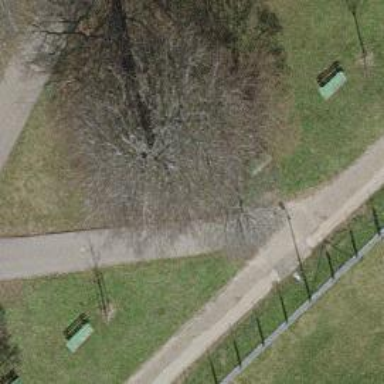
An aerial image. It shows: Bench for seating.